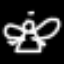
Label: angel